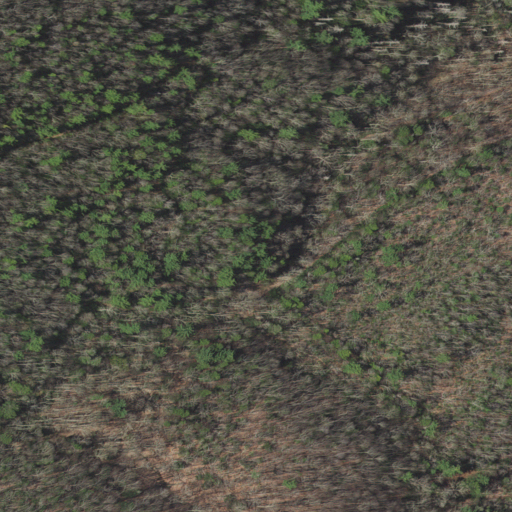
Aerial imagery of plain(s) in Virginia named Sandy Flats containing mixed forest, open development, and deciduous forest